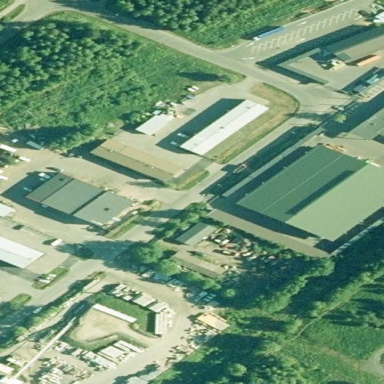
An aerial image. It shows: Hardware shop located in building.